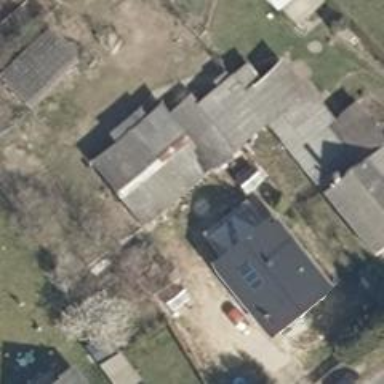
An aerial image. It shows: Shed.